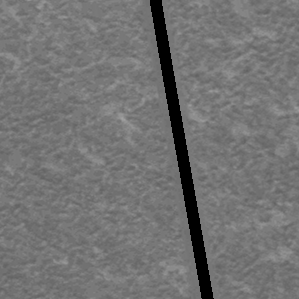
Label: frost